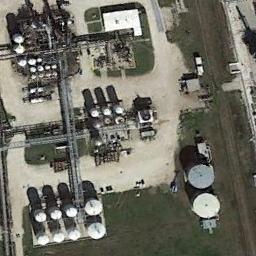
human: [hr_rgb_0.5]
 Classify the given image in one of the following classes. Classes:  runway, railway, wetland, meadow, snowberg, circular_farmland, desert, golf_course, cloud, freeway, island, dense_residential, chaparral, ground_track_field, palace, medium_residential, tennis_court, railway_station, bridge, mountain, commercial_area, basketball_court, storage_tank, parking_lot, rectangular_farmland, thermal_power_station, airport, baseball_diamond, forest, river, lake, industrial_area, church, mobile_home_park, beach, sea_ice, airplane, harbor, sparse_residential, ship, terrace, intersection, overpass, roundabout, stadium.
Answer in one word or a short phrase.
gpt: storage_tank